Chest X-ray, PA view. Patient: 36 years old, sex M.
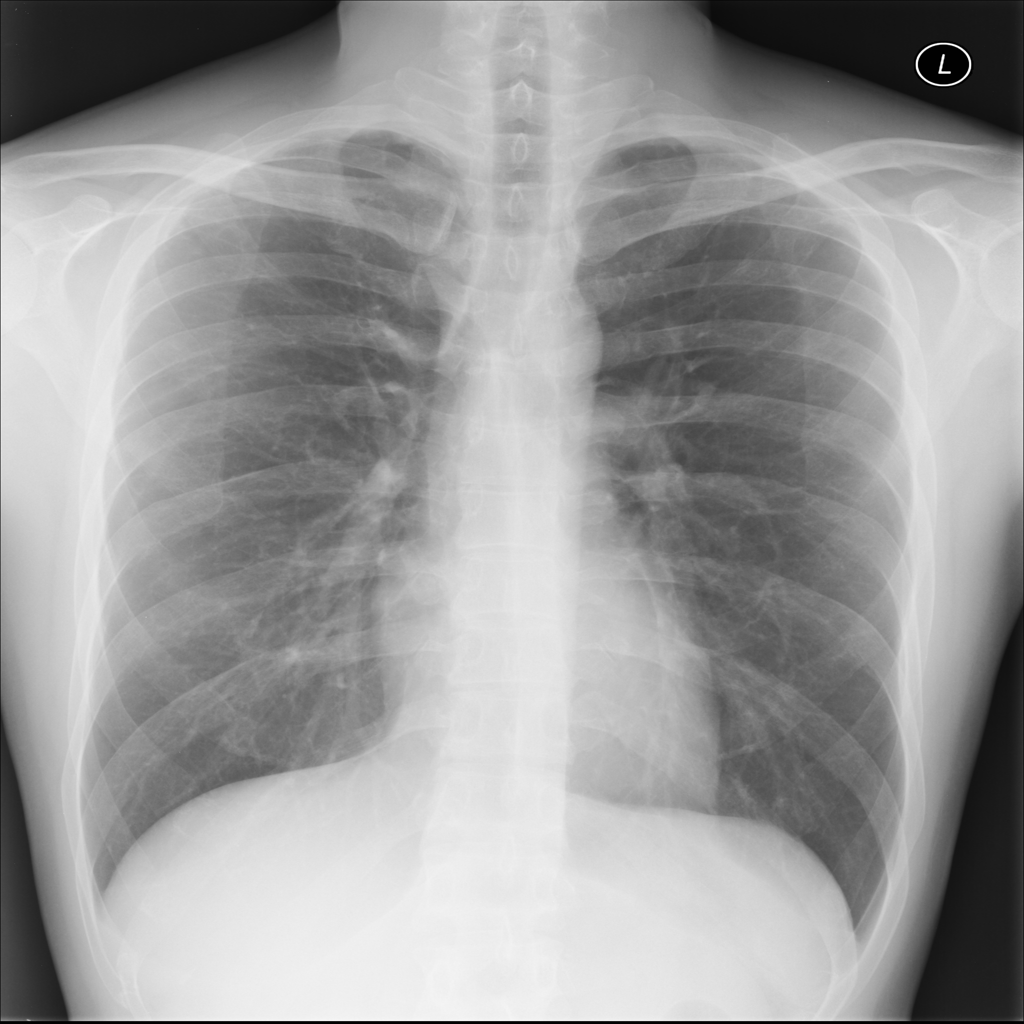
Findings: No Finding